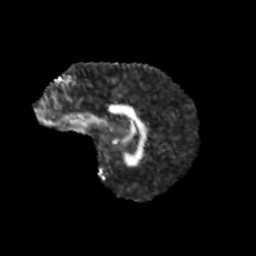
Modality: FA
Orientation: sagittal
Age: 12
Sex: female
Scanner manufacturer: siemens
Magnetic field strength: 3 T
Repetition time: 3.8 s
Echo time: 0.07 s